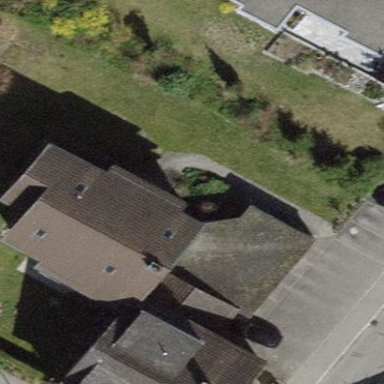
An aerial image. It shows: Building with tile roof.